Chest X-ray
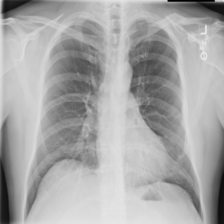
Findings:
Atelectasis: negative
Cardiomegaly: negative
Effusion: negative
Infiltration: negative
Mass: negative
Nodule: negative
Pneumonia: negative
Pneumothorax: negative
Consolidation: negative
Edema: negative
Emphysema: negative
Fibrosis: negative
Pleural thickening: negative
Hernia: negative